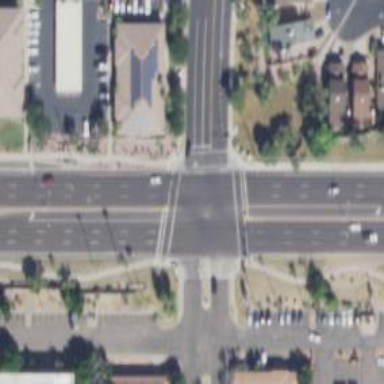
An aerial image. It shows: Solid stop line on the road.